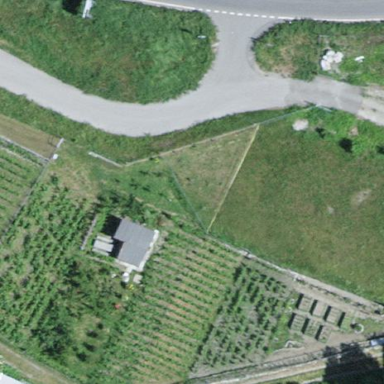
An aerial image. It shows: Vineyard with grape crops.